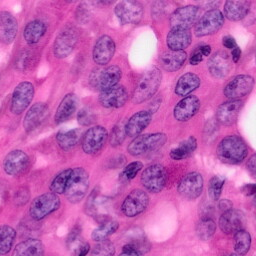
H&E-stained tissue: Pancreatic